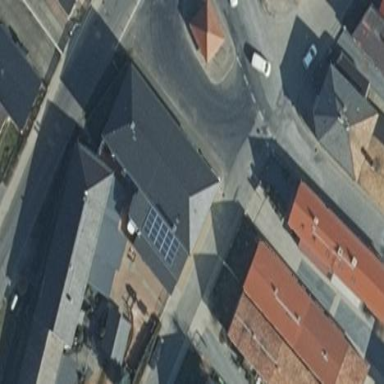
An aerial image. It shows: Building that houses restaurant.